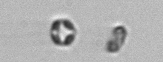
Label: Thalassiosira